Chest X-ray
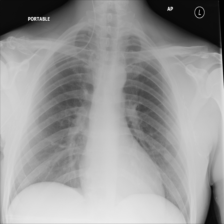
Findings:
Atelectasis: negative
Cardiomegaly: negative
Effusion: negative
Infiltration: negative
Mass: negative
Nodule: negative
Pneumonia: negative
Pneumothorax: negative
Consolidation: negative
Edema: negative
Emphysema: negative
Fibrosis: negative
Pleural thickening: negative
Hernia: negative